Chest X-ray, AP view. Patient: 56 years old, sex F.
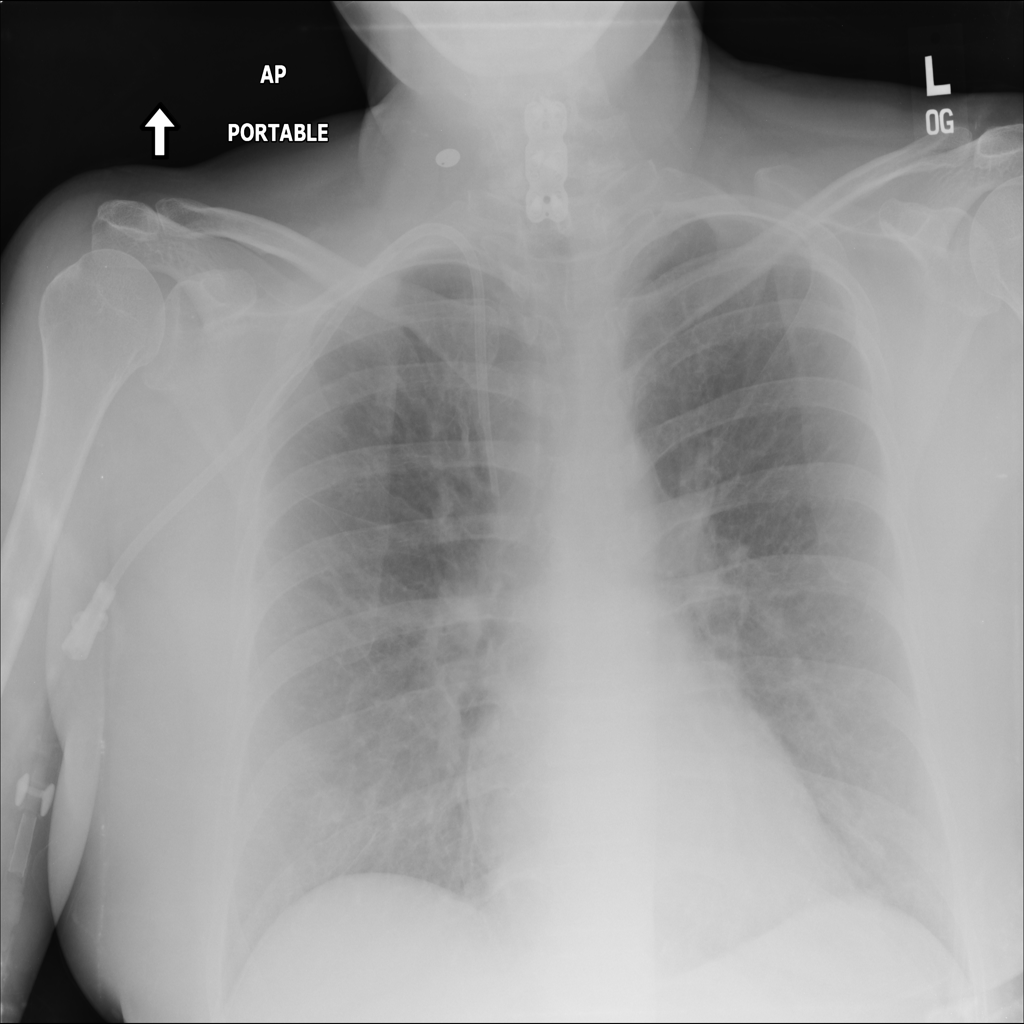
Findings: No Finding